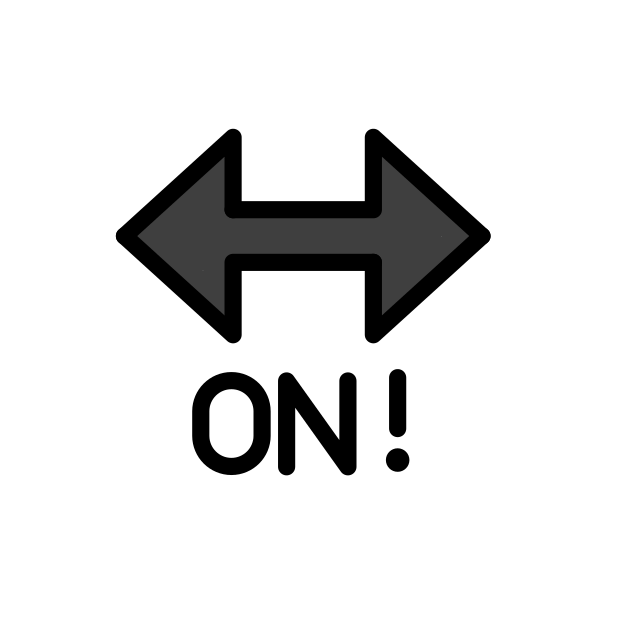
ON! arrow